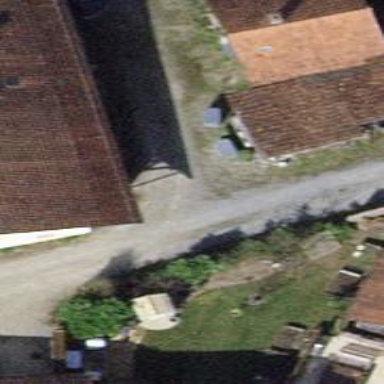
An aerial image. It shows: Driveway leading to service road.